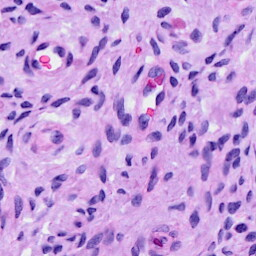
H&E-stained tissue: Cervix